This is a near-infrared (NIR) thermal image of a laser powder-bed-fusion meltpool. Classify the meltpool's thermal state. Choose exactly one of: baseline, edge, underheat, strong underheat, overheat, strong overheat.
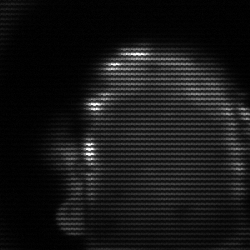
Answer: baseline